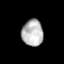
Tissue: lung
Cell type: Epithelial cells
Senescence score: 0.2147
Nuclear area (px): 545
Mean DAPI intensity: 185.272